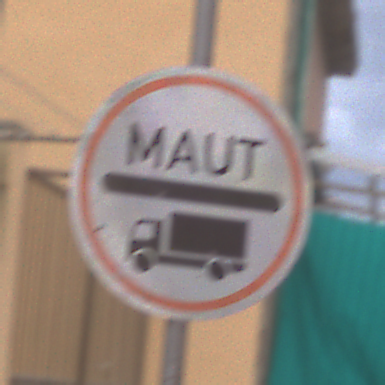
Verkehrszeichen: Mautpflicht
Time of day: Midday
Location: Outdoor (Urban)
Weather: Overcast
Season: NotSpecified
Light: Natural